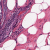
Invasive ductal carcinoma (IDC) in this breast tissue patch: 0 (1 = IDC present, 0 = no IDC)